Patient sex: F
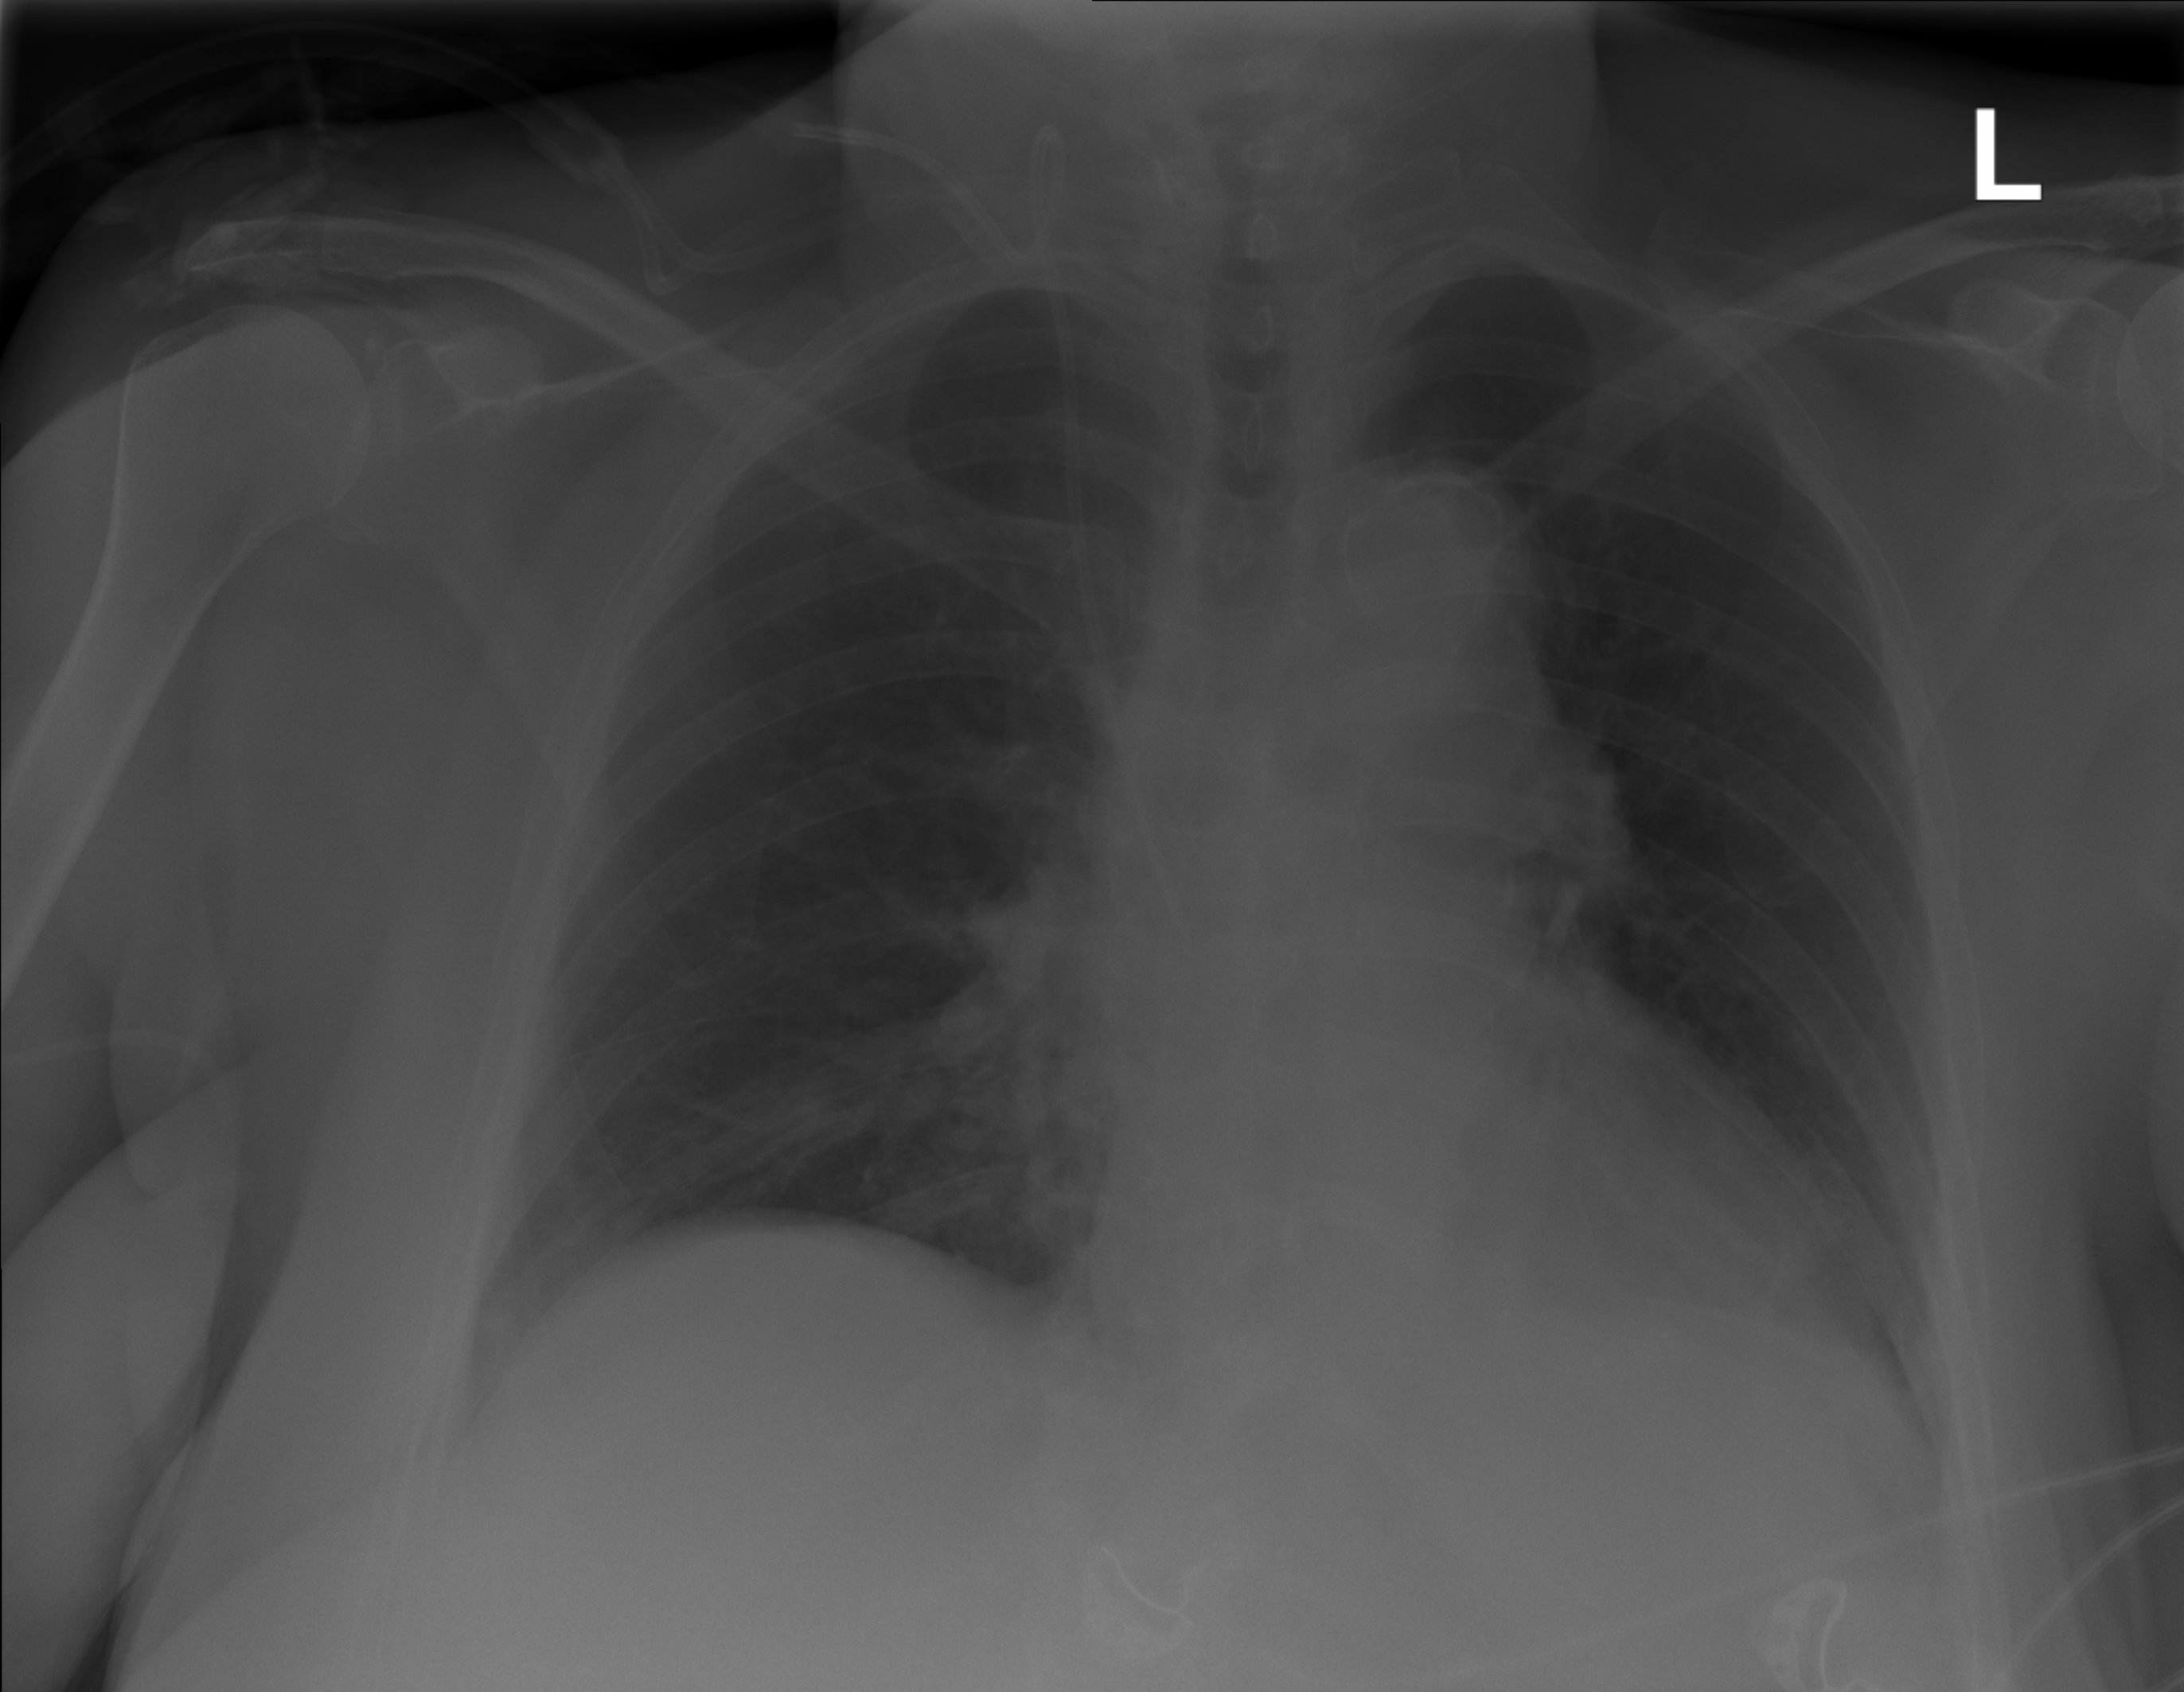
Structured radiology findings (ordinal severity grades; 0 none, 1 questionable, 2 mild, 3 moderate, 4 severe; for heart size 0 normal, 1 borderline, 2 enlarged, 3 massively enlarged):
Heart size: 0
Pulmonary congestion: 0
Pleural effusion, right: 0
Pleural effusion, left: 0
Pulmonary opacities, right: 0
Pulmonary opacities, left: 0
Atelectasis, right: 0
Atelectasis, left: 2